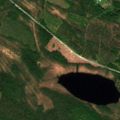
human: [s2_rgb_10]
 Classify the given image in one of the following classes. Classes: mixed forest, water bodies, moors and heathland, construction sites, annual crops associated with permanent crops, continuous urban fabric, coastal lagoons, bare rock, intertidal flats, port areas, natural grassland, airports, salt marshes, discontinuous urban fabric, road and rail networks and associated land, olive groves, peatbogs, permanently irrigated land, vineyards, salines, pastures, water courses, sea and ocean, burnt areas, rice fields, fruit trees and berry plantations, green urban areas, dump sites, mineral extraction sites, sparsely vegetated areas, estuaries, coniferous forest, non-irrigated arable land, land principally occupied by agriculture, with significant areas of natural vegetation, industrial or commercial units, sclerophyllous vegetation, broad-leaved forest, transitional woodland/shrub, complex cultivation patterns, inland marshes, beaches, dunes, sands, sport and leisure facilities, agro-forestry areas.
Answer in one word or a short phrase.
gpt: coniferous forest, mixed forest, transitional woodland/shrub